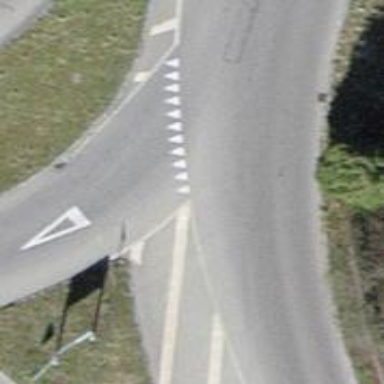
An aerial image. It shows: Road with "give way" sign.